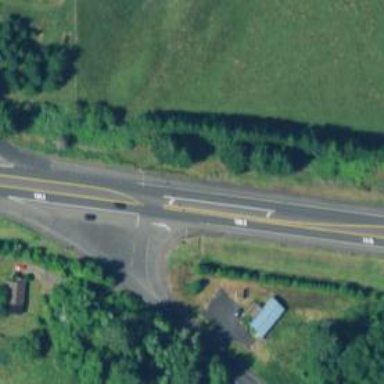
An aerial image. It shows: Trunk highway with asphalt surface. Forward direction is through.